Принятые обозначения: Длина вектора $\vec A$ обозначается $A\equiv|\vec A|$. $x$-, $y$- и $z$-компоненты вектора обозначаются как $A_x$, $A_y$ и $A_z$ соответственно. Производная величины по времени обозначается точкой: $\dot{\vec A}\equiv d\vec A/dt$, $\dot A\equiv dA/dt$. Единичный вектор в направлении $\vec A$ обозначается $\hat A$. Единичные векторы вдоль осей декартовой системы координат, таким образом, — $\hat x$, $\hat y$ и $\hat z$. Определения скалярного и векторного произведений: $\left(\vec{A} \cdot \vec{B}\right)=\left(\vec{B} \cdot \vec{A}\right)=A_x B_x+A_y B_y+A_z B_z=A B \cos \theta$ $\left(\vec{A} \times \vec{B}\right)=-\left(\vec{B} \times \vec{A}\right)=\left(A_y B_z-A_z B_y\right) \hat{x}+\left(A_z B_x-A_x B_z\right) \hat{y}+\left(A_x B_x-A_y B_x\right) \hat{z}$ $|\vec{A} \times \vec{B}|=A B \sin \theta$, где $\theta$ — угол между $\vec A$ и $\vec B$. Тройные произведения векторов: $\left(\vec A\times\vec B\right)\times\vec C=\left(\vec A\cdot\vec C\right)\vec B-\left(\vec B\cdot\vec C\right)\vec A$, $\left(\vec A\times\vec B\right)\cdot\vec C=\left(\vec B\times\vec C\right)\cdot\vec A=\left(\vec C\times\vec A\right)\cdot\vec B$. Векторные произведения очень полезны при описании многих соотношений в физике. Например: $\vec v=\vec\omega\times\vec r$, $\vec F_{Lorentz}=Q\vec v\times\vec B$, и зачастую экономят время, позволяя записать три уравнения для компонент векторов в одном.  Шарик массой $m$ и радиусом $r$ катится без проскальзывания по горизонтальному вращающемуся диску (см. рис. 1). Его масса распределена сферически симметрично, т.е. плотность зависит только от расстояния до центра. Момент инерции шарика $I$. В части B, в которой диск вращается свободно, момент инерции диска равен $I_d$. \begin{equation*}\alpha=\frac I{I+mr^2},\quad\delta=\frac{I_d}{mr^2},\end{equation*} Ответы, представляющие собой векторные величины, можно выражать через векторное и скалярное произведения, а также единичные векторы в направлении осей системы координат.
Часть A. Шарик на диске, вращающемся с постоянной угловой скоростью (1.5 балла) Рассмотрим сначала простейший случай, когда угловая скорость диска вертикальна и постоянна, т.е. $\Omega=\Omega_0$.
Записав кинематическую связь, выразите скорость шарика $\vec v$ через $\Omega$, $\vec\omega$, $r$ и $\vec R$.
Записав второй закон Ньютона и закон изменения момента импульса относительно центра шарика, выразите ускорение шарика $\vec a\equiv\dot{\vec v}$ через $\Omega$, $\vec v$, $r$, $m$ и $I$.
Выразите скорость $\vec v$ через $\Omega$, $\vec R$, $\vec v_0$, $\vec R_0$, $r$, $m$ и $I$.
Запишите явное выражение для траектории шарика с начальными условиями $\vec v_0$ и $\vec R_0$.
Часть B. Шарик на свободно вращающемся диске (4.0 балла) В этой части задачи диск может вращаться вокруг оси $z$ без трения. Следовательно, на вращение диска влияет только трение о шарик.
Пусть теперь шарик однороден, т.е. $I=2mr^2/5$. Траектория, найденная в предыдущем пункте, представляет собой круг радиусом $R_t$. Пусть начальные условия подобраны так, что этот радиус равен $R_0$. Каково минимально возможное время, необходимое шарику для того, чтобы его центр приблизился к своему исходному положению на диске (в момент времени $t=0$) на минимальное расстояние? Направление начальной скорости шарика может быть выбрано произвольным образом.
Выразите скорость $\vec v$ шарика через $\vec{v}_0$, $\Omega$, $\vec R$, $\Omega_0$, $\vec R_0$, $r$, $m$ и $I$. Выразите ускорение $\dot{\vec v}$ шарика через через $\Omega$, $\vec R$, $\dot\Omega$, $\vec{v}$, $r$, $m$ и $I$.
Выразите модуль углового ускорения диска $\dot\Omega$ через $\Omega$, $\Omega_0$, $\vec R$, $\vec R_0$, $\vec v_0$, $r$, $m$, $I$ и $I_d$. В ответе могут присутствовать величины $\alpha$ и $\delta$, определённые в начале задачи.
Выразите модуль угловой скорости диска $\Omega$ как функцию $R$, а также $\Omega_0$, $R_0$, $r$, $m$, $I$ и $I_d$.
Из результатов пункта B3 получите выражение для максимально возможной $\Omega$ при заданных $\Omega_0$ и $R_0$.
Часть C. Шарик на вращающемся диске в магнитном поле (4.5 балла) В этой части задачи рассмотрим шарик, у которого $I=mr^2/10$. Этого можно добиться, если заполнить шарик однородным веществом до половины его радиуса, а оставшуюся часть — пренебрежимо легким веществом. Более того, будем считать, что поверхность шарика заряжена однородно с плотностью заряда $Q/(4\pi r^2)$, где $Q$ — суммарный заряд шарика. Вся система находится в однородном магнитном поле $\vec B$, направленном по оси $\hat z$. Диск вращается с постоянной угловой скоростью $\Omega$ так же, как в части A.
Запишите выражение для вертикальной компоненты момента импульса $\hat zM_z$ всей системы. Некоторые слагаемые в этом выражении — постоянные величины. Вычтя их из $\hat zM_z$, обозначьте оставшееся выражение как $\hat zL$. Скорость шарика $\vec v$, полученную в пункте B1, можно записать как сумму постоянного вектора и слагаемого, зависящего от $\vec R$. Обозначьте этот постоянный вектор как $\vec c$. Выберем направление оси $x$ вдоль вектора $\vec{c}$, а направление оси $y$ — вдоль вектора $\hat z\times\vec c$. В этой системе отсчёта выразите $\Omega$ через $L$, $\vec R$, $\vec c$, $\hat z$, $R^2$, $r$, $m$, $I$ и $I_d$. Добавив к этому результат пункта B3, запишите уравнение, связывающее величины $R^2$ и $y$ с помощью $L$, $r$, $m$, $I$, $c$ и $I_d$. Здесь $c$ — модуль $\vec c$. Скорость шарика $\vec v$, полученную в пункте B1, можно записать как сумму постоянного вектора и слагаемого, зависящего от $\vec R$. Обозначьте этот постоянный вектор как $\vec c$. Выберем направление оси $x$ вдоль вектора $\vec{c}$, а направление оси $y$ — вдоль вектора $\hat z\times\vec c$. В этой системе отсчёта выразите $\Omega$ через $L$, $\vec R$, $\vec c$, $\hat z$, $R^2$, $r$, $m$, $I$ и $I_d$. Добавив к этому результат пункта B3, запишите уравнение, связывающее величины $R^2$ и $y$ с помощью $L$, $r$, $m$, $I$, $c$ и $I_d$. Здесь $c$ — модуль $\vec c$. Скорость шарика $\vec v$, полученную в пункте B1, можно записать как сумму постоянного вектора и слагаемого, зависящего от $\vec R$. Обозначьте этот постоянный вектор как $\vec c$. Выберем направление оси $x$ вдоль вектора $\vec{c}$, а направление оси $y$ — вдоль вектора $\hat z\times\vec c$. В этой системе отсчёта выразите $\Omega$ через $L$, $\vec R$, $\vec c$, $\hat z$, $R^2$, $r$, $m$, $I$ и $I_d$. Добавив к этому результат пункта B3, запишите уравнение, связывающее величины $R^2$ и $y$ с помощью $L$, $r$, $m$, $I$, $c$ и $I_d$. Здесь $c$ — модуль $\vec c$. Скорость шарика $\vec v$, полученную в пункте B1, можно записать как сумму постоянного вектора и слагаемого, зависящего от $\vec R$. Обозначьте этот постоянный вектор как $\vec c$. Выберем направление оси $x$ вдоль вектора $\vec{c}$, а направление оси $y$ — вдоль вектора $\hat z\times\vec c$. В этой системе отсчёта выразите $\Omega$ через $L$, $\vec R$, $\vec c$, $\hat z$, $R^2$, $r$, $m$, $I$ и $I_d$. Добавив к этому результат пункта B3, запишите уравнение, связывающее величины $R^2$ и $y$ с помощью $L$, $r$, $m$, $I$, $c$ и $I_d$. Здесь $c$ — модуль $\vec c$. Подставив $R^2=x^2+y^2$, запишите выражение, содержащее $x$ и $y$, которое описывает некоторую кривую. Скорость шарика $\vec v$, полученную в пункте B1, можно записать как сумму постоянного вектора и слагаемого, зависящего от $\vec R$. Обозначьте этот постоянный вектор как $\vec c$. Выберем направление оси $x$ вдоль вектора $\vec{c}$, а направление оси $y$ — вдоль вектора $\hat z\times\vec c$. В этой системе отсчёта выразите $\Omega$ через $L$, $\vec R$, $\vec c$, $\hat z$, $R^2$, $r$, $m$, $I$ и $I_d$. Добавив к этому результат пункта B3, запишите уравнение, связывающее величины $R^2$ и $y$ с помощью $L$, $r$, $m$, $I$, $c$ и $I_d$. Здесь $c$ — модуль $\vec c$. Подставив $R^2=x^2+y^2$, запишите выражение, содержащее $x$ и $y$, которое описывает некоторую кривую. Скорость шарика $\vec v$, полученную в пункте B1, можно записать как сумму постоянного вектора и слагаемого, зависящего от $\vec R$. Обозначьте этот постоянный вектор как $\vec c$. Выберем направление оси $x$ вдоль вектора $\vec{c}$, а направление оси $y$ — вдоль вектора $\hat z\times\vec c$. В этой системе отсчёта выразите $\Omega$ через $L$, $\vec R$, $\vec c$, $\hat z$, $R^2$, $r$, $m$, $I$ и $I_d$. Добавив к этому результат пункта B3, запишите уравнение, связывающее величины $R^2$ и $y$ с помощью $L$, $r$, $m$, $I$, $c$ и $I_d$. Здесь $c$ — модуль $\vec c$. Подставив $R^2=x^2+y^2$, запишите выражение, содержащее $x$ и $y$, которое описывает некоторую кривую. Скорость шарика $\vec v$, полученную в пункте B1, можно записать как сумму постоянного вектора и слагаемого, зависящего от $\vec R$. Обозначьте этот постоянный вектор как $\vec c$. Выберем направление оси $x$ вдоль вектора $\vec{c}$, а направление оси $y$ — вдоль вектора $\hat z\times\vec c$. В этой системе отсчёта выразите $\Omega$ через $L$, $\vec R$, $\vec c$, $\hat z$, $R^2$, $r$, $m$, $I$ и $I_d$. Добавив к этому результат пункта B3, запишите уравнение, связывающее величины $R^2$ и $y$ с помощью $L$, $r$, $m$, $I$, $c$ и $I_d$. Здесь $c$ — модуль $\vec c$. Подставив $R^2=x^2+y^2$, запишите выражение, содержащее $x$ и $y$, которое описывает некоторую кривую. Отсюда найдите и перечислите все возможные типы траекторий шарика. При анализе видов траекторий вы можете использовать любые введённые величины. Скорость шарика $\vec v$, полученную в пункте B1, можно записать как сумму постоянного вектора и слагаемого, зависящего от $\vec R$. Обозначьте этот постоянный вектор как $\vec c$. Выберем направление оси $x$ вдоль вектора $\vec{c}$, а направление оси $y$ — вдоль вектора $\hat z\times\vec c$. В этой системе отсчёта выразите $\Omega$ через $L$, $\vec R$, $\vec c$, $\hat z$, $R^2$, $r$, $m$, $I$ и $I_d$. Добавив к этому результат пункта B3, запишите уравнение, связывающее величины $R^2$ и $y$ с помощью $L$, $r$, $m$, $I$, $c$ и $I_d$. Здесь $c$ — модуль $\vec c$. Подставив $R^2=x^2+y^2$, запишите выражение, содержащее $x$ и $y$, которое описывает некоторую кривую. Отсюда найдите и перечислите все возможные типы траекторий шарика. При анализе видов траекторий вы можете использовать любые введённые величины. Скорость шарика $\vec v$, полученную в пункте B1, можно записать как сумму постоянного вектора и слагаемого, зависящего от $\vec R$. Обозначьте этот постоянный вектор как $\vec c$. Выберем направление оси $x$ вдоль вектора $\vec{c}$, а направление оси $y$ — вдоль вектора $\hat z\times\vec c$. В этой системе отсчёта выразите $\Omega$ через $L$, $\vec R$, $\vec c$, $\hat z$, $R^2$, $r$, $m$, $I$ и $I_d$. Добавив к этому результат пункта B3, запишите уравнение, связывающее величины $R^2$ и $y$ с помощью $L$, $r$, $m$, $I$, $c$ и $I_d$. Здесь $c$ — модуль $\vec c$. Подставив $R^2=x^2+y^2$, запишите выражение, содержащее $x$ и $y$, которое описывает некоторую кривую. Отсюда найдите и перечислите все возможные типы траекторий шарика. При анализе видов траекторий вы можете использовать любые введённые величины. Скорость шарика $\vec v$, полученную в пункте B1, можно записать как сумму постоянного вектора и слагаемого, зависящего от $\vec R$. Обозначьте этот постоянный вектор как $\vec c$. Выберем направление оси $x$ вдоль вектора $\vec{c}$, а направление оси $y$ — вдоль вектора $\hat z\times\vec c$. В этой системе отсчёта выразите $\Omega$ через $L$, $\vec R$, $\vec c$, $\hat z$, $R^2$, $r$, $m$, $I$ и $I_d$. Добавив к этому результат пункта B3, запишите уравнение, связывающее величины $R^2$ и $y$ с помощью $L$, $r$, $m$, $I$, $c$ и $I_d$. Здесь $c$ — модуль $\vec c$. Подставив $R^2=x^2+y^2$, запишите выражение, содержащее $x$ и $y$, которое описывает некоторую кривую. Отсюда найдите и перечислите все возможные типы траекторий шарика. При анализе видов траекторий вы можете использовать любые введённые величины. Скорость шарика $\vec v$, полученную в пункте B1, можно записать как сумму постоянного вектора и слагаемого, зависящего от $\vec R$. Обозначьте этот постоянный вектор как $\vec c$. Выберем направление оси $x$ вдоль вектора $\vec{c}$, а направление оси $y$ — вдоль вектора $\hat z\times\vec c$. В этой системе отсчёта выразите $\Omega$ через $L$, $\vec R$, $\vec c$, $\hat z$, $R^2$, $r$, $m$, $I$ и $I_d$. Добавив к этому результат пункта B3, запишите уравнение, связывающее величины $R^2$ и $y$ с помощью $L$, $r$, $m$, $I$, $c$ и $I_d$. Здесь $c$ — модуль $\vec c$. Подставив $R^2=x^2+y^2$, запишите выражение, содержащее $x$ и $y$, которое описывает некоторую кривую. Отсюда найдите и перечислите все возможные типы траекторий шарика. При анализе видов траекторий вы можете использовать любые введённые величины. Скорость шарика $\vec v$, полученную в пункте B1, можно записать как сумму постоянного вектора и слагаемого, зависящего от $\vec R$. Обозначьте этот постоянный вектор как $\vec c$. Выберем направление оси $x$ вдоль вектора $\vec{c}$, а направление оси $y$ — вдоль вектора $\hat z\times\vec c$. В этой системе отсчёта выразите $\Omega$ через $L$, $\vec R$, $\vec c$, $\hat z$, $R^2$, $r$, $m$, $I$ и $I_d$. Добавив к этому результат пункта B3, запишите уравнение, связывающее величины $R^2$ и $y$ с помощью $L$, $r$, $m$, $I$, $c$ и $I_d$. Здесь $c$ — модуль $\vec c$. Подставив $R^2=x^2+y^2$, запишите выражение, содержащее $x$ и $y$, которое описывает некоторую кривую. Отсюда найдите и перечислите все возможные типы траекторий шарика. При анализе видов траекторий вы можете использовать любые введённые величины. Скорость шарика $\vec v$, полученную в пункте B1, можно записать как сумму постоянного вектора и слагаемого, зависящего от $\vec R$. Обозначьте этот постоянный вектор как $\vec c$. Выберем направление оси $x$ вдоль вектора $\vec{c}$, а направление оси $y$ — вдоль вектора $\hat z\times\vec c$. В этой системе отсчёта выразите $\Omega$ через $L$, $\vec R$, $\vec c$, $\hat z$, $R^2$, $r$, $m$, $I$ и $I_d$. Добавив к этому результат пункта B3, запишите уравнение, связывающее величины $R^2$ и $y$ с помощью $L$, $r$, $m$, $I$, $c$ и $I_d$. Здесь $c$ — модуль $\vec c$. Подставив $R^2=x^2+y^2$, запишите выражение, содержащее $x$ и $y$, которое описывает некоторую кривую. Отсюда найдите и перечислите все возможные типы траекторий шарика. При анализе видов траекторий вы можете использовать любые введённые величины.
Запишите второй закон Ньютона и закон изменения момента импульса относительно центра шарика. Выразите момент сил $\vec\tau_s$, действующий на шарик из-за его вращения, через $Q$, $r$, $\vec\omega$ и $\vec B$.
Уравнение для линейного ускорения представляет собой дифференциальное уравнение второго порядка на $\vec R$ вида: \begin{equation*}\frac{d^2\vec R}{dt^2}-\gamma \frac{d\vec R}{dt}\times \hat z+\beta \vec R = 0.\end{equation*} \begin{equation*}\frac{d^2\vec R}{dt^2}-\gamma \frac{d\vec R}{dt}\times \hat z+\beta \vec R = 0.\end{equation*} Выразите постоянные $\gamma$ и $\beta$ через $Q$, $r$, $B$, $I$, $m$, $\Omega$.
Перейдите от компонент $\vec R$ к полярным координатам: $$\begin{cases} x(t)=\rho(t)\cos(\eta(t)),\\y(t)=\rho(t)\sin(\eta(t)),\end{cases}$$ и получите систему уравнений на $\rho(t)$ и $\eta(t)$, эквивалентную уравнению выше. Далее считайте, что полярный угол $\eta(t)$ представляет собой некоторую линейную функцию времени. Найдите вид этой функции, считая, что $\eta(0)=\eta_0$. Выразите коэффициент $\beta'$ при $\rho(t)$ в полученном вами уравнении на $\rho(t)$ через $\gamma$ и $\beta$. Запишите условия, при которых реализуются различные характерные зависимости $\rho(t)$: гармоническая, экспоненциальная и т.д. $$\begin{cases} x(t)=\rho(t)\cos(\eta(t)),\\y(t)=\rho(t)\sin(\eta(t)),\end{cases}$$ и получите систему уравнений на $\rho(t)$ и $\eta(t)$, эквивалентную уравнению выше. Далее считайте, что полярный угол $\eta(t)$ представляет собой некоторую линейную функцию времени. Найдите вид этой функции, считая, что $\eta(0)=\eta_0$. Выразите коэффициент $\beta'$ при $\rho(t)$ в полученном вами уравнении на $\rho(t)$ через $\gamma$ и $\beta$. Запишите условия, при которых реализуются различные характерные зависимости $\rho(t)$: гармоническая, экспоненциальная и т.д. $$\begin{cases} x(t)=\rho(t)\cos(\eta(t)),\\y(t)=\rho(t)\sin(\eta(t)),\end{cases}$$ и получите систему уравнений на $\rho(t)$ и $\eta(t)$, эквивалентную уравнению выше. Далее считайте, что полярный угол $\eta(t)$ представляет собой некоторую линейную функцию времени. Найдите вид этой функции, считая, что $\eta(0)=\eta_0$. Выразите коэффициент $\beta'$ при $\rho(t)$ в полученном вами уравнении на $\rho(t)$ через $\gamma$ и $\beta$. Запишите условия, при которых реализуются различные характерные зависимости $\rho(t)$: гармоническая, экспоненциальная и т.д. $$\begin{cases} x(t)=\rho(t)\cos(\eta(t)),\\y(t)=\rho(t)\sin(\eta(t)),\end{cases}$$ и получите систему уравнений на $\rho(t)$ и $\eta(t)$, эквивалентную уравнению выше. Далее считайте, что полярный угол $\eta(t)$ представляет собой некоторую линейную функцию времени. Найдите вид этой функции, считая, что $\eta(0)=\eta_0$. Выразите коэффициент $\beta'$ при $\rho(t)$ в полученном вами уравнении на $\rho(t)$ через $\gamma$ и $\beta$. Запишите условия, при которых реализуются различные характерные зависимости $\rho(t)$: гармоническая, экспоненциальная и т.д. $$\begin{cases} x(t)=\rho(t)\cos(\eta(t)),\\y(t)=\rho(t)\sin(\eta(t)),\end{cases}$$ и получите систему уравнений на $\rho(t)$ и $\eta(t)$, эквивалентную уравнению выше. Далее считайте, что полярный угол $\eta(t)$ представляет собой некоторую линейную функцию времени. Найдите вид этой функции, считая, что $\eta(0)=\eta_0$. Выразите коэффициент $\beta'$ при $\rho(t)$ в полученном вами уравнении на $\rho(t)$ через $\gamma$ и $\beta$. Запишите условия, при которых реализуются различные характерные зависимости $\rho(t)$: гармоническая, экспоненциальная и т.д. $$\begin{cases} x(t)=\rho(t)\cos(\eta(t)),\\y(t)=\rho(t)\sin(\eta(t)),\end{cases}$$ и получите систему уравнений на $\rho(t)$ и $\eta(t)$, эквивалентную уравнению выше. Далее считайте, что полярный угол $\eta(t)$ представляет собой некоторую линейную функцию времени. Найдите вид этой функции, считая, что $\eta(0)=\eta_0$. Выразите коэффициент $\beta'$ при $\rho(t)$ в полученном вами уравнении на $\rho(t)$ через $\gamma$ и $\beta$. Запишите условия, при которых реализуются различные характерные зависимости $\rho(t)$: гармоническая, экспоненциальная и т.д. $$\begin{cases} x(t)=\rho(t)\cos(\eta(t)),\\y(t)=\rho(t)\sin(\eta(t)),\end{cases}$$ и получите систему уравнений на $\rho(t)$ и $\eta(t)$, эквивалентную уравнению выше. Далее считайте, что полярный угол $\eta(t)$ представляет собой некоторую линейную функцию времени. Найдите вид этой функции, считая, что $\eta(0)=\eta_0$. Выразите коэффициент $\beta'$ при $\rho(t)$ в полученном вами уравнении на $\rho(t)$ через $\gamma$ и $\beta$. Запишите условия, при которых реализуются различные характерные зависимости $\rho(t)$: гармоническая, экспоненциальная и т.д.
Рассмотрим следующие начальные условия для решения, найденного в С3: $x(0)=1~$м, $y=0~$м, $v_x(0)=\dot x|_{t=0}=1~$м/с , $v_y(0)=\dot y|_{t=0}=-1~$м/с. Для $\beta'=0$ найдите $\beta$ и $\gamma$, соответствующие этим начальным условиям, а также зависимости $x(t)$ и $y(t)$. Найдите отсюда соответствующую $\Omega$. Схематично изобразите траекторию шарика. Как заряжена поверхность шарика: положительно или отрицательно? Запишите в листах ответов «$-$» в случае отрицательного и «$+$» в случае положительного заряда.
Рассмотрим решение, полученное в пункте C4. Если решение получено правильно, вектор $\vec R$ должен вращаться. Получите выражения для изменения энергии системы за время $t$ и за один оборот после $N\gg1$ оборотов. Членами малыми по сравнению с $N$ можно пренебречь. В этом пункте можно считать, что масса шарика $m=1~$кг, а его радиус $r=1~$м, поэтому $I=1/10~$кг$\cdot$м${}^2$.
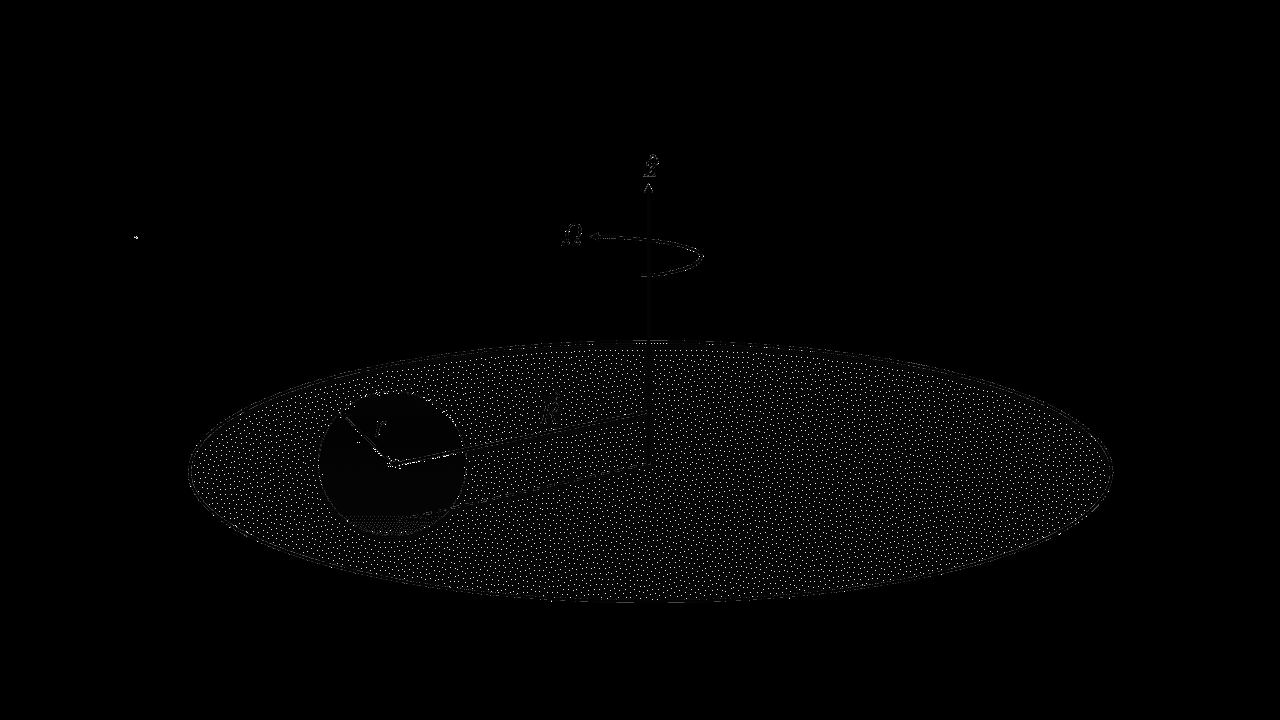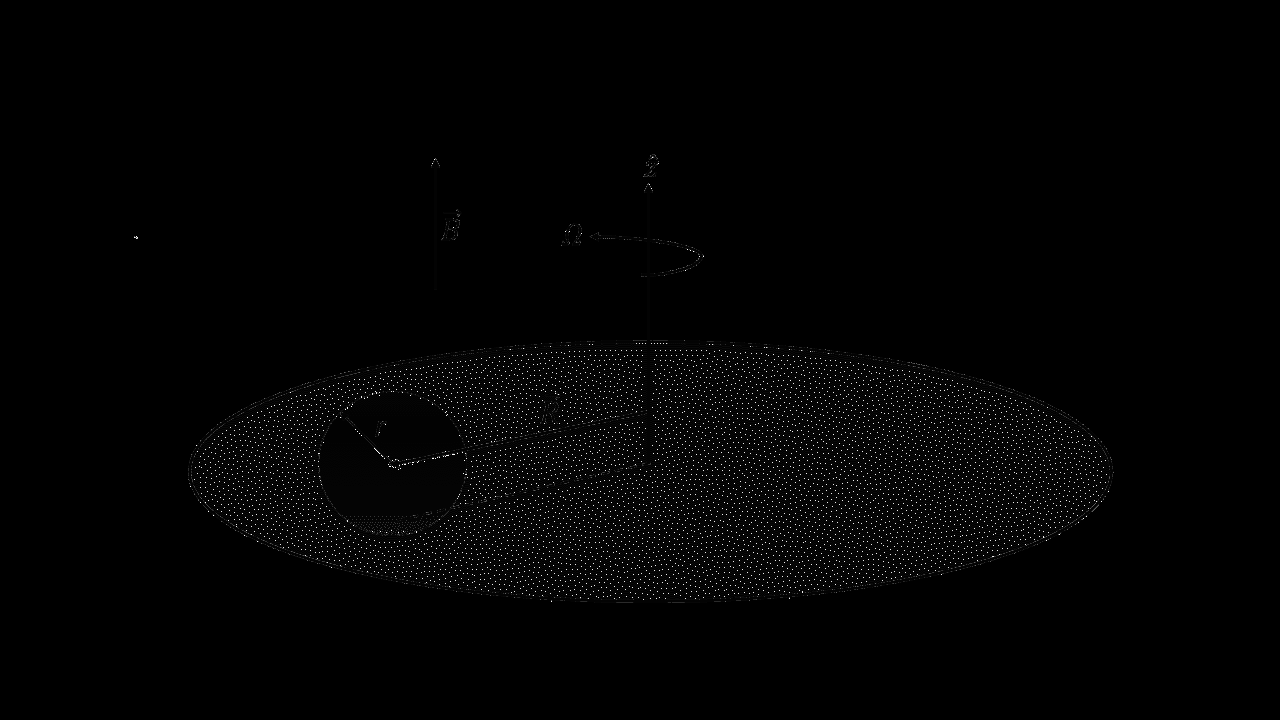
Записав кинематическую связь, выразите скорость шарика $\vec v$ через $\Omega$, $\vec\omega$, $r$ и $\vec R$.
Решение: Во всей задаче будем использовать следующие векторы:$$\vec{r}=-r\hat{z}\qquad \Omega=\Omega\hat{z}{.}$$Условие отсутствия проскальзывания состоит в равенстве скоростей в точке касания шара и диска. Таким образом:$$\vec{v}+\bigl[\vec{\omega}\times\vec{r}\bigr]=\bigl[\vec{\Omega}\times\vec{R}\bigr]{.}$$Подставляя $\vec{r}$ и $\vec{\Omega}$, находим:
Ответ: $$\vec{v}=\bigl[\vec{\omega}r+\Omega\vec{R}\times\hat{z}\bigr]{.}$$

Записав второй закон Ньютона и закон изменения момента импульса относительно центра шарика, выразите ускорение шарика $\vec a\equiv\dot{\vec v}$ через $\Omega$, $\vec v$, $r$, $m$ и $I$.
Решение: Продифференцируем уравнение кинетической связи:$$\dot{\vec{v}}+\bigl[\dot{\vec{\omega}}\times\vec{r}\bigr]+\bigl[\vec{\omega}\times\dot{\vec{r}}\bigr]=\bigl[\dot{\vec{\Omega}}\times\vec{R}\bigr]+\bigl[\vec{\Omega}\times\dot{\vec{R}}\bigr]{.}$$Для производных $\vec{v}$, $\vec{r}$, $\vec{\Omega}$ и $\vec{R}$ имеем:$$\dot{\vec{v}}=\vec{a}\qquad \dot{\vec{r}}=0\qquad \dot{\vec{\Omega}}=0\qquad \dot{\vec{R}}=\vec{v}{.}$$Таким образом:$$\vec{a}+\bigl[\dot{\vec{\omega}}\times\vec{r}\bigr]=\bigl[\vec{\Omega}\times\vec{v}\bigr]{.}$$Пусть $\vec{F}$ — сила трения, действующая на шар. Запишем теорему о движении центра масс для шара:$$\vec{F}=m\vec{a}{.}$$Из основного уравнения динамики вращательного движения относительно центра масс шара имеем:$$I\dot{\vec{\omega}}=\bigl[\vec{r}\times\vec{F}\bigr]\Rightarrow I\bigl[\vec{r}\times\dot{\vec{\omega}}\bigr]=\bigl[\vec{r}\times\bigl[\vec{r}\times\vec{F}\bigr]\bigr]=\vec{r}\bigl(\vec{r}\cdot\vec{F}\bigr)-\vec{F}\bigl(\vec{r}\cdot\vec{r}\bigr){.}$$Поскольку $\vec{F}\perp\vec{r}$:$$\vec{F}=\cfrac{I\bigl[\dot{\vec{\omega}}\times\vec{r}\bigr]}{r^2}{.}$$Приравнивая выражения для $\vec{F}$, находим:$$\bigl[\dot{\vec{\omega}}\times\vec{r}\bigr]=\cfrac{mr^2\vec{a}}{I}\Rightarrow \vec{a}\left(1+\cfrac{mr^2}{I}\right)=\bigl[\vec{\Omega}\times\vec{v}\bigr]{.}$$Таким образом:$$\vec{a}=\alpha\bigl[\vec{\Omega}\times\vec{v}\bigr]{,}$$или же:
Ответ: $$\vec{a}=\cfrac{I\bigl[\Omega\hat{z}\times\vec{v}\bigr]}{mr^2+I}{.}$$

Выразите скорость $\vec v$ через $\Omega$, $\vec R$, $\vec v_0$, $\vec R_0$, $r$, $m$ и $I$.
Решение: Проинтегрируем выражение для ускорения по времени:$$\int\limits_{0}^t\vec{a}dt=\int\limits_{0}^t\alpha\bigl[\vec{\Omega}\times\vec{v}\bigr]dt\Rightarrow \vec{v}-\vec{v}_0=\alpha\bigl[\vec{\Omega}\times\vec{R}-\vec{R}_0\bigr]{.}$$Таким образом:$$\vec{v}=\vec{v}_0-\alpha\bigl[\vec{\Omega}\times\vec{R}_0\bigr]+\alpha\bigl[\vec{\Omega}\times\vec{R}\bigr]{,}$$или же:
Ответ: $$\vec{v}=\vec{v}_0-\cfrac{I\bigl[\Omega\hat{z}\times\vec{R}_0\bigr]}{mr^2+I}+\cfrac{I\bigl[\Omega\hat{z}\times\vec{R}\bigr]}{mr^2+I}{.}$$

Запишите явное выражение для траектории шарика с начальными условиями $\vec v_0$ и $\vec R_0$.
Решение: Поскольку $\vec{a}\perp\vec{v}$ — модуль вектора скорости является постоянным, как и модуль вектор ускорения. Это означает, что траекторией центра шара будет являться окружность.Пусть $\vec{R}_c$ — радиус—вектор центра окружности, а $R_t$ — её радиус.Выражение для радиуса получается легко:$$|\vec{a}|=\cfrac{v^2_0}{R_t}=\alpha\Omega v_0\Rightarrow R_t=\cfrac{v_0}{\alpha\Omega}{.}$$Определим положение центра окружности. Пусть $\vec{\omega}_v=\alpha\vec{\Omega}$ — угловая скорость движения центра шара по окружности. Тогда для скорости $\vec{v}$ можно записать:$$\vec{v}=\bigl[\vec{\omega}_v\times\vec{R}-\vec{R}_c\bigr]=\alpha\bigl[\vec{\Omega}\times\vec{R}-\vec{R}_c\bigr]=\vec{v}_0-\alpha\bigl[\vec{\Omega}\times\vec{R}_0\bigr]+\alpha\bigl[\vec{\Omega}\times\vec{R}\bigr]{,}$$откуда:$$-\alpha\bigl[\vec{\Omega}\times\vec{R}_c\bigr]=\vec{v}_0-\alpha\bigl[\vec{\Omega}\times\vec{R}_0\bigr]\Rightarrow -\alpha\bigl[\vec{\Omega}\times\bigl[\vec{\Omega}\times\vec{R}_c\bigr]\bigr]=\bigl[\vec{\Omega}\times\vec{v}_0\bigr]-\alpha\bigl[\vec{\Omega}\times\bigl[\vec{\Omega}\times\vec{R}_0\bigr]\bigr]{.}$$Поскольку $\vec{\Omega}\perp\vec{R}_0{,}\vec{R}_c$:$$\vec{R}_c=\vec{R}_0+\cfrac{\bigl[\vec{\Omega}\times\vec{v}_0\bigr]}{\alpha\Omega^2}{.}$$Окончательно:
Ответ: $$R_t=\left(1+\cfrac{mr^2}{I}\right)\cfrac{v_0}{\Omega}{.}$$$$\vec{R}_c=\vec{R}_0+\left(1+\cfrac{mr^2}{I}\right)\cfrac{\bigl[\hat{z}\times\vec{v}_0\bigr]}{\Omega}{.}$$

Пусть теперь шарик однороден, т.е. $I=2mr^2/5$. Траектория, найденная в предыдущем пункте, представляет собой круг радиусом $R_t$. Пусть начальные условия подобраны так, что этот радиус равен $R_0$.   Каково минимально возможное время, необходимое шарику для того, чтобы его центр приблизился к своему исходному положению на диске (в момент времени $t=0$) на минимальное расстояние? Направление начальной скорости шарика может быть выбрано произвольным образом.
Решение: Поскольку $I=2mr^2/5$, $\alpha=2/7$. Тогда двум полным оборотам шара всегда соответствует 7 полных оборотов стола, откуда для времени $t$ находим:$$t=\cfrac{14\pi}{\Omega}{.}$$Этот случай реализуется всегда, однако при определённом наборе направлений $\vec{v}_0$ реализуются и другие случаи. Получим их.Пусть $\varphi$ — угловое перемещение центра шара к моменту встречи с пятном контакта. Тогда, поскольку $R_t=R_0$, угловое перемещение стола к этому моменту составит $\varphi_\text{ст}=2\pi-\varphi+2\pi k$, где $k\in{N}$.Записывая выражение для времени двумя способами, получим$$t=\cfrac{\varphi}{\alpha\Omega}=\cfrac{2\pi(k+1)-\varphi}{\Omega}\Rightarrow \varphi=\cfrac{2\pi\alpha (k+1)}{\alpha+1}{.}$$Отсюда:$$t=\cfrac{2\pi(k+1)}{\Omega(\alpha+1)}=\cfrac{14\pi(k+1)}{9\Omega}{.}$$Обратим внимание, что ответ, полученный ранее для общего случая, содержится внутри полученного нами сейчас, поэтому:
Ответ: $$t=\cfrac{14\pi(k+1)}{9\Omega}{.}$$

Выразите скорость $\vec v$ шарика через $\vec{v}_0$, $\Omega$, $\vec R$, $\Omega_0$, $\vec R_0$, $r$, $m$ и $I$.  Выразите ускорение $\dot{\vec v}$ шарика через через $\Omega$, $\vec R$, $\dot\Omega$, $\vec{v}$, $r$, $m$ и $I$.
Решение: Воспользуемся решением пункта $\mathrm{A1}$. Единственное отличие состоит в том, что теперь $\dot{\Omega}\neq 0$:$$\vec{a}+\bigl[\dot{\vec{\omega}}\times\vec{r}\bigr]=\cfrac{\operatorname{d}\bigl[\vec{\Omega}\times\vec{R}\bigr]}{\operatorname{d}t}=\bigl[\vec{\Omega}\times\vec{v}\bigr]+\bigl[\dot{\vec{\Omega}}\times\vec{R}\bigr]{.}$$Обратим внимание, что теорема о движении центра масс и основное уравнение динамики вращательного движения остаются справедливыми, поэтому:$$\vec{a}+\bigl[\dot{\vec{\omega}}\times\vec{r}\bigr]=\cfrac{\vec{a}}{\alpha}{.}$$Таким образом:$$\vec{a}=\alpha\left(\bigl[\vec{\Omega}\times\vec{v}\bigr]+\bigl[\dot{\vec{\Omega}}\times\vec{R}\bigr]\right){.}$$Интегрируя полученное выражение по времени:$$\vec{v}-\vec{v}_0=\alpha\left(\bigl[\vec{\Omega}\times\vec{R}\bigr]-\bigl[\vec{\Omega}_0\times\vec{R}_0\bigr]\right){.}$$Окончательно:
Ответ: $$\dot{\vec{v}}=\cfrac{I\bigl[\hat{z}\times \Omega\vec{v}+\dot{\Omega}\vec{R}\bigr]}{mr^2+I}{.}$$$$\vec{v}=\cfrac{I\bigl[\hat{z}\times\Omega\vec{R}-\Omega_0\vec{R}_0\bigr]}{mr^2+I}+\vec{v}_0{.}$$

Выразите модуль углового ускорения диска $\dot\Omega$ через $\Omega$, $\Omega_0$, $\vec R$, $\vec R_0$, $\vec v_0$, $r$, $m$, $I$ и $I_d$. В ответе могут присутствовать величины $\alpha$ и $\delta$, определённые в начале задачи.
Решение: Запишем основное уравнение динамики вращательного движения для диска относительно его центра:$$I_d\dot{\vec{\Omega}}=\bigl[\vec{R}\times -\vec{F}\bigr]=m\bigl[\vec{a}\times\vec{R}\bigr]{.}$$Подставляя выражение для $\vec{a}$, получим:$$I_d\dot{\vec{\Omega}}=\alpha m\left(\bigl[\bigl[\vec{\Omega}\times\vec{v}\bigr]\times\vec{R}\bigr]+\bigl[\bigl[\dot{\vec{\Omega}}\times\vec{R}\bigr]\times\vec{R}\bigr]\right)=-\alpha m\left(\vec{\Omega}\bigl(\vec{v}\cdot\vec{R}\bigr)+\dot{\vec{\Omega}}R^2\right){.}$$Здесь мы учли, что $\vec{e}_z\perp\vec{R}$.Таким образом:$$\left(I_d+\alpha mR^2\right)\dot{\vec{\Omega}}=-\alpha m\vec{\Omega}\bigl(\vec{v}\cdot\vec{R}\bigr)\Rightarrow \dot{\vec{\Omega}}=-\cfrac{\alpha\vec{\Omega}\bigl(\vec{v}\cdot\vec{R}\bigr)/r^2}{\delta+\alpha R^2/r^2}$$Воспользовавшись выражением для $\vec{v}$, получим:
Ответ: $$\dot{\Omega}=-\cfrac{\alpha\Omega\bigl(\bigl(\vec{v}_0-\alpha\bigl[\hat{z}\times\Omega_0\vec{R}_0\bigr]\bigr)\cdot\vec{R}\bigr)/r^2}{\delta+\alpha R^2/r^2}{.}$$

Выразите модуль угловой скорости диска $\Omega$ как функцию $R$, а также $\Omega_0$, $R_0$, $r$, $m$, $I$ и $I_d$.
Решение: В пункте $\mathrm{B2}$ было получено уравнение с разделяющимися переменными:$$\cfrac{d\Omega}{\Omega}=-\cfrac{1}{2}\cfrac{d(\alpha R^2/r^2)}{\delta+\alpha R^2/r^2}{.}$$Интегрируя, получим:$$\ln\cfrac{\Omega}{\Omega_0}=-\cfrac{1}{2}\ln\cfrac{\delta+\alpha R^2/r^2}{\delta+\alpha R^2_0/r^2}\Rightarrow \Omega=\Omega_0\sqrt{\cfrac{\delta+\alpha R^2_0/r^2}{\delta+\alpha R^2/r^2}}{.}$$Подставляя $\delta$ и $\alpha$, получим:
Ответ: $$\Omega=\Omega_0\sqrt{\cfrac{\cfrac{I_d}{mr^2}+\cfrac{I}{mr^2+I}\cfrac{R^2_0}{r^2}}{\cfrac{I_d}{mr^2}+\cfrac{I}{mr^2+I}\cfrac{R^2}{r^2}}}{.}$$

Из результатов пункта B3 получите выражение для максимально возможной $\Omega$ при заданных $\Omega_0$ и $R_0$.
Решение: Максимально возможному значению $\Omega$ соответствует $R=0$:$$\Omega_{max}=\Omega_0\sqrt{1+\cfrac{\alpha}{\delta}\cfrac{R^2_0}{r^2}}{.}$$Таким образом:
Ответ: $$\Omega_{max}=\Omega_0\sqrt{1+\cfrac{I}{mr^2+I}\cfrac{mr^2}{I_d}\cfrac{R^2_0}{r^2}}{.}$$

Запишите выражение для вертикальной компоненты момента импульса $\hat zM_z$ всей системы. Некоторые слагаемые в этом выражении — постоянные величины. Вычтя их из $\hat zM_z$, обозначьте оставшееся выражение как $\hat zL$.   Скорость шарика $\vec v$, полученную в пункте B1, можно записать как сумму постоянного вектора и слагаемого, зависящего от $\vec R$. Обозначьте этот постоянный вектор как $\vec c$.   Выберем направление оси $x$ вдоль вектора $\vec{c}$, а направление оси $y$ — вдоль вектора $\hat z\times\vec c$. В этой системе отсчёта выразите $\Omega$ через $L$, $\vec R$, $\vec c$, $\hat z$, $R^2$, $r$, $m$, $I$ и $I_d$.   Добавив к этому результат пункта B3, запишите уравнение, связывающее величины $R^2$ и $y$ с помощью $L$, $r$, $m$, $I$, $c$ и $I_d$. Здесь $c$ — модуль $\vec c$.   Подставив $R^2=x^2+y^2$, запишите выражение, содержащее $x$ и $y$, которое описывает некоторую кривую.   Отсюда найдите и перечислите все возможные типы траекторий шарика. При анализе видов траекторий вы можете использовать любые введённые величины.
Решение: Для вертикальной компоненты момента импульса имеем:$$\hat{z}M_z=I_d\vec{\Omega}+\hat{z}m\bigl[\vec{R}\times\vec{v}\bigr]_z+I\omega_z{.}$$Из основного уравнения динамики вращательного движения относительно центра масс шара следует, что $\omega_z=const$, поэтому:$$\hat{z}L=I_d\vec{\Omega}+\hat{z}m\bigl[\vec{R}\times\vec{v}\bigr]_z{.}$$Для скорости $\vec{v}$ в соответствии с обозначением для $\vec{c}$ имеем:$$\vec{v}=\vec{c}+\alpha\bigl[\vec{\Omega}\times\vec{R}\bigr]{,}$$откуда с учётом того, что $\vec{R}\perp\vec{\Omega}$:$$\hat{z}L=\left(I_d+\alpha mR^2\right)\vec{\Omega}+m\bigl[\vec{R}\times\vec{c}\bigr]{.}$$Умножая скалярно на $\hat{z}$, получим:$$L=(I_d+\alpha mR^2)\Omega+m\hat{z}\cdot\bigl[\vec{R}\times\vec{c}\bigr]{,}$$откуда:$$\Omega=\cfrac{L-m\hat{z}\bigl[\vec{R}\times\vec{c}\bigr]}{I_d+\alpha mR^2}{.}$$Поскольку система координат $xyz$ образует правую тройку, имеем:$$\Omega=\cfrac{L+mcy}{I_d+\alpha mR^2}=\cfrac{L/(mr^2)+cy/r^2}{\delta+\alpha R^2/r^2}=\Omega_0\sqrt{\cfrac{\delta+\alpha R^2_0/r^2}{\delta+\alpha R^2/r^2}}{.}$$Введём обозначения:$$k=\Omega^2_0(\delta r^2+\alpha R^2_0)\qquad \lambda=L/m{.}$$Возведём последнее выражение в квадрат:$$\lambda^2+2\lambda cy+c^2y^2=k^2(\delta r^2+\alpha R^2)=k(\delta r^2+\alpha x^2+\alpha y^2){,}$$откуда:$$\lambda^2-k\delta r^2=k\alpha^2x^2+(k\alpha-c^2)y^2-2\lambda cy$$
Ответ:

Запишите второй закон Ньютона и закон изменения момента импульса относительно центра шарика. Выразите момент сил $\vec\tau_s$, действующий на шарик из-за его вращения, через $Q$, $r$, $\vec\omega$ и $\vec B$.
Решение: Для момента силы Лоренца относительно центра масс шара имеем:$$\vec{\tau}_s=\bigl[\vec{m}\times\vec{B}\bigr]{,}$$где $\vec{m}$ — магнитный момент шара.Магнитный момент системы зарядов определяется с помощью соотношения:$$\vec{m}=\sum_i\bigl[\vec{r}_i\times\vec{v}_i\bigr]q_i{.}$$В системе, в которой $q_i\sim m_i$, где $m_i$ — масса $i-\text{й}$ частицы, выполняется гиромагнитное соотношение:$$\vec{m}=\cfrac{\vec{L}q}{2m}{,}$$поэтому для равномерно заряженной сферы:$$\vec{m}=\cfrac{I\vec{\omega}Q}{2m}=\cfrac{Qr^2\vec{\omega}}{3}{.}$$Таким образом:$$\vec{\tau}_s=\cfrac{Qr^2\bigl[\vec{\omega}\times\vec{B}\bigr]}{3}{.}$$Тогда теорема о движении центра масс и основное уравнение динамики вращательного движения относительно центра масс шара запишутся следующим образом:$$\begin{cases}m\vec{a}=\vec{F}+q\bigl[\vec{v}\times\vec{B}\bigr]\\I\dot{\vec{\omega}}=\bigl[\vec{r}\times\vec{F}\bigr]+\cfrac{Qr^2\bigl[\vec{\omega}\times\vec{B}\bigr]}{3}\end{cases}$$
Ответ:

Уравнение для линейного ускорения представляет собой дифференциальное уравнение второго порядка на $\vec R$ вида:  \begin{equation*}\frac{d^2\vec R}{dt^2}-\gamma \frac{d\vec R}{dt}\times \hat z+\beta \vec R = 0.\end{equation*}  Выразите постоянные $\gamma$ и $\beta$ через $Q$, $r$, $B$, $I$, $m$, $\Omega$.

Перейдите от компонент $\vec R$ к полярным координатам:  $$\begin{cases} x(t)=\rho(t)\cos(\eta(t)),\\y(t)=\rho(t)\sin(\eta(t)),\end{cases}$$  и получите систему уравнений на $\rho(t)$ и $\eta(t)$, эквивалентную уравнению выше.   Далее считайте, что полярный угол $\eta(t)$ представляет собой некоторую линейную функцию времени. Найдите вид этой функции, считая, что $\eta(0)=\eta_0$.   Выразите коэффициент $\beta'$ при $\rho(t)$ в полученном вами уравнении на $\rho(t)$ через $\gamma$ и $\beta$.   Запишите условия, при которых реализуются различные характерные зависимости $\rho(t)$: гармоническая, экспоненциальная и т.д.

Рассмотрим следующие начальные условия для решения, найденного в С3:   $x(0)=1~$м, $y=0~$м, $v_x(0)=\dot x|_{t=0}=1~$м/с , $v_y(0)=\dot y|_{t=0}=-1~$м/с.   Для $\beta'=0$ найдите $\beta$ и $\gamma$, соответствующие этим начальным условиям, а также зависимости $x(t)$ и $y(t)$. Найдите отсюда соответствующую $\Omega$.   Схематично изобразите траекторию шарика.   Как заряжена поверхность шарика: положительно или отрицательно? Запишите в листах ответов «$-$» в случае отрицательного и «$+$» в случае положительного заряда.

Рассмотрим решение, полученное в пункте C4. Если решение получено правильно, вектор $\vec R$ должен вращаться.   Получите выражения для изменения энергии системы за время $t$ и за один оборот после $N\gg1$ оборотов. Членами малыми по сравнению с $N$ можно пренебречь. В этом пункте можно считать, что масса шарика $m=1~$кг, а его радиус $r=1~$м, поэтому $I=1/10~$кг$\cdot$м${}^2$.
Темы:
T, ★, Механика, Азиатские, Движение в магнитном поле, Момент импульса, Вращение, 2023, Твердое тело